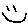
Label: smiley face